Question: So I am new to Objective C/iOS and so on... and I want to make something really simple. I want to have a Login view, and once that is done, I reach the "Main" of my application [HomePage in the image]. In that Home Page, I want to have a "brand new" Navigation controller, and the Home Page to be the root.
Now, if I want to Segue from the Login to Home, I have to have a Navigation controller at the left of the Login Controller. If I do that, the Home page will have a back button to the login screen and I don't want that. I want to delete that Login View if possible. I won't need it anymore unless the users clicks "Logout".
Basically two steps in my question:

1) How do I set the Navigation Controller for a new stream of View Controllers/View and delete the old set that is now unreachable.
2) Since there are no .xib files (because of Storyboard), how can I change between the views ? Thanks!
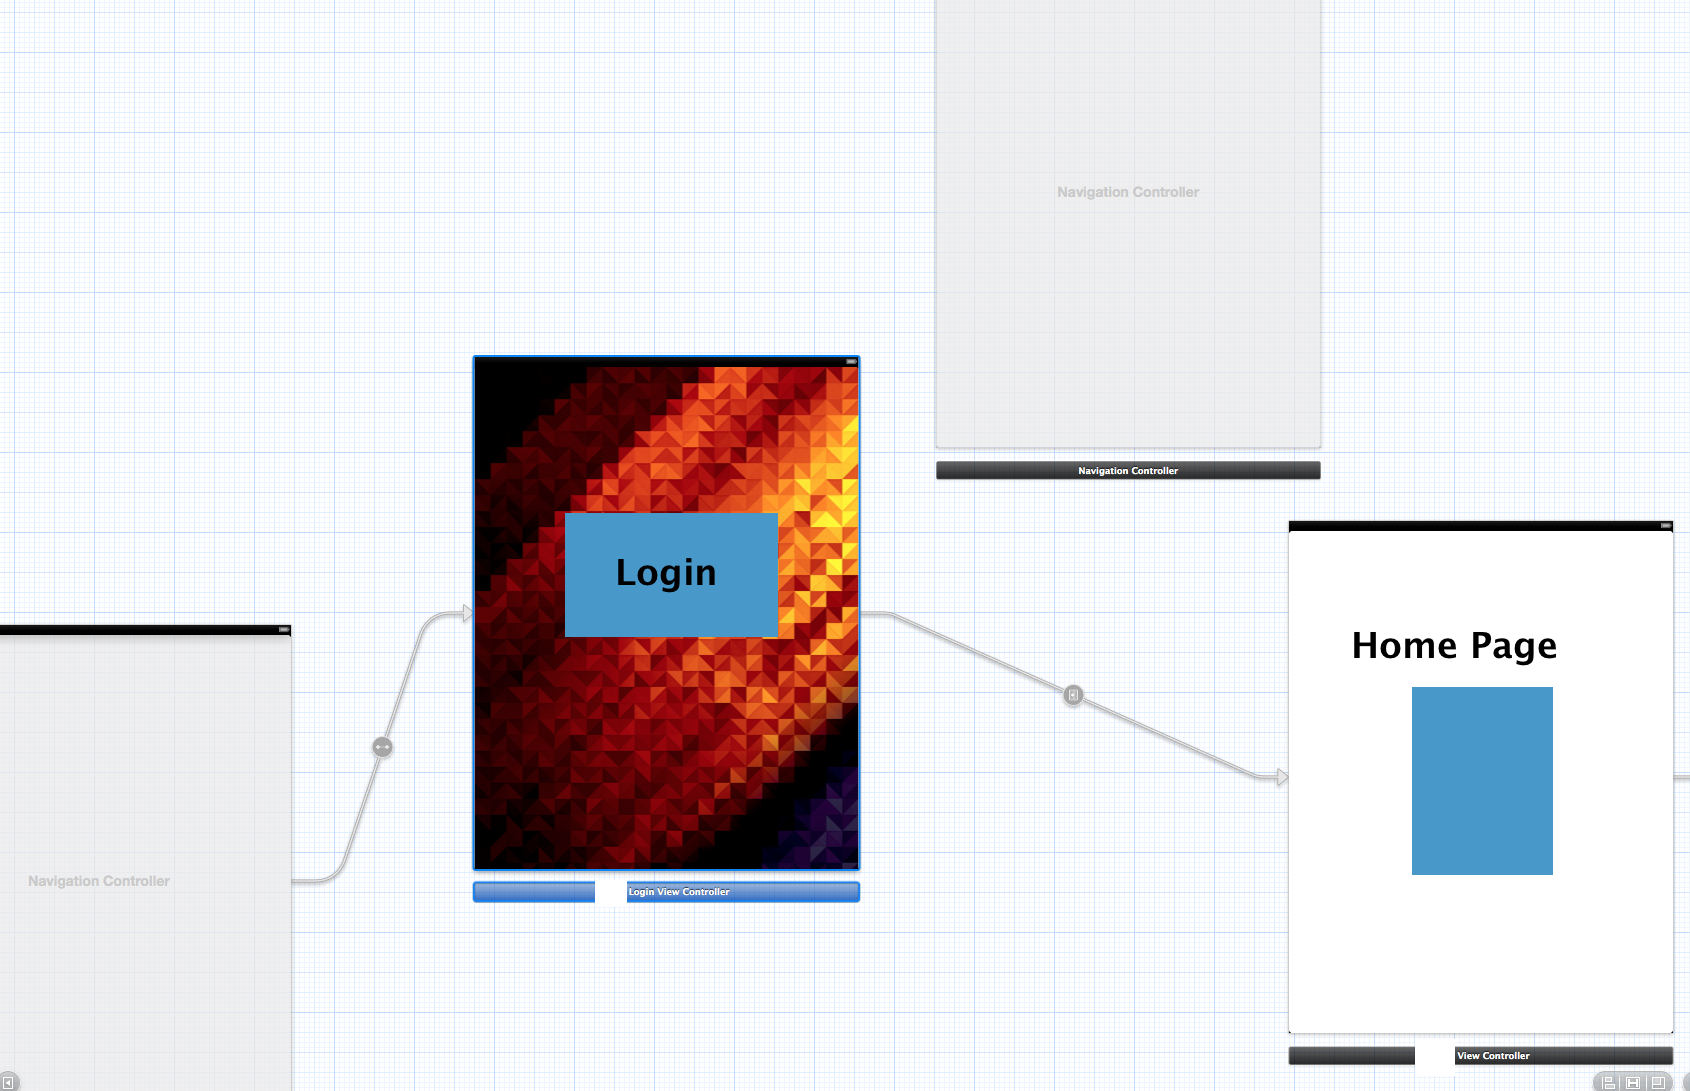
Answer: You don't need to have to have a 'Navigation Controller' on before 'Login ViewController'. You could do it as following:
'''
Login ViewController
|
| (segue type = modal)
|
\|/
Navigation Controller
Main ViewController
'''